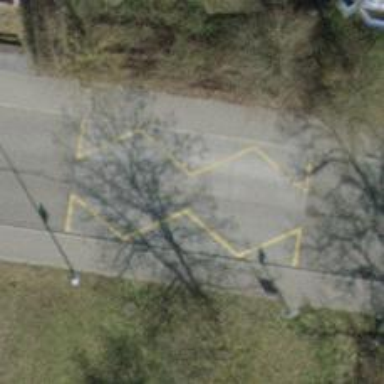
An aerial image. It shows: Public transport stop position.